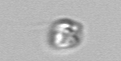
Label: Amoeba